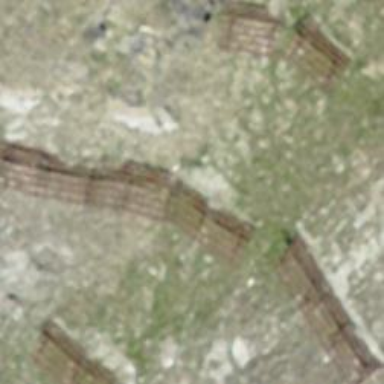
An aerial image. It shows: Snow fence.